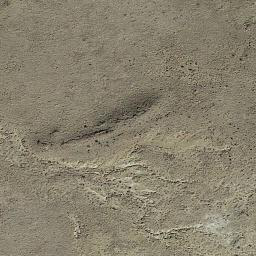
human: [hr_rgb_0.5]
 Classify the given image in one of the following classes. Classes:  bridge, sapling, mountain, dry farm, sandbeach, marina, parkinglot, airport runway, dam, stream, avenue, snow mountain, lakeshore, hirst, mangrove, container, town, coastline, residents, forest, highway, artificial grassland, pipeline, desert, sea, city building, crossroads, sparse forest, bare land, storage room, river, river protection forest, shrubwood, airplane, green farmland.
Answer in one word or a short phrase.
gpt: bare land